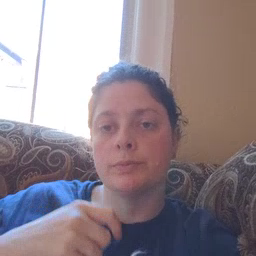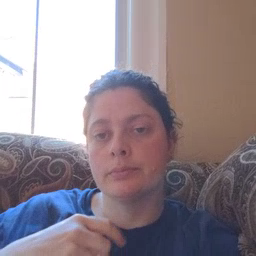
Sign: tooth